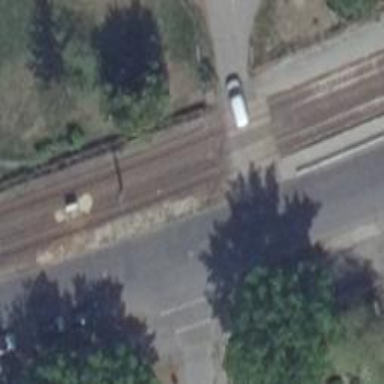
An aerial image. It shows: Level crossing along the railway.